Field crop: maize
Growth stage: 2
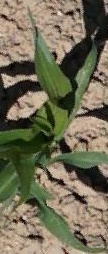
Species: maize